Question: I've got a bit of a tricky question I couldn't find the answer to. Basically, This is what I have:

In the center is a search box (fixed to the center of the page), and around it are dynamically loaded search results of differing sizes (although, if need be these can be restricted). Thing is, they need to "wrap" around the search box after the results have been loaded. My normal go-to is floating, but this isn't really going to work, as the box isn't aligned to a particular direction.
I've looked at jQuery Masonry for a solution, but it isn't going to work for me (doesn't detect fixed elements, doesn't work from a point).
Any pointers in terms of solutions or Google-Fu would be much appreciated.
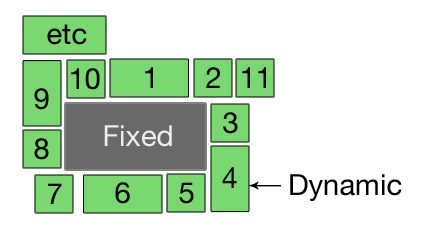
Answer: This is similar to packing textures of different sizes on a square. Have a look at this algorithm: <URL>
Since you have a central fixed box, maybe you can divide your available space in 4 rectangles and then pack the boxes into them.